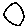
Label: circle